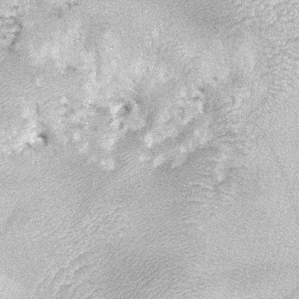
Label: frost